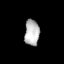
Tissue: lung
Cell type: Myeloid cells
Senescence score: 0.7734
Nuclear area (px): 376
Mean DAPI intensity: 182.88